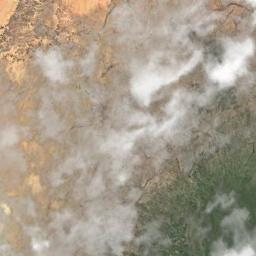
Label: cloud